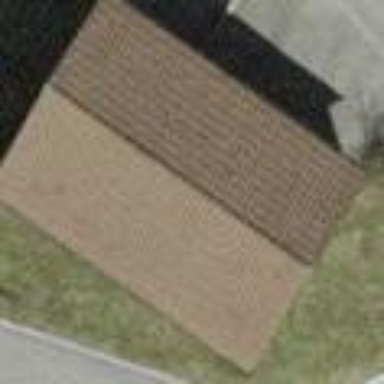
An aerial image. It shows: Garage.